Field crop: maize
Growth stage: 2
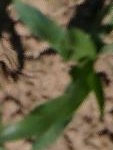
Species: maize